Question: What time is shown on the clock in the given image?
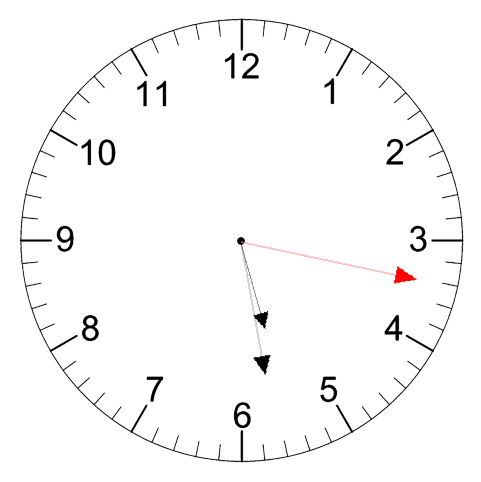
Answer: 05:28:17